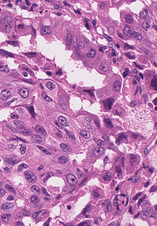
Tumor epithelial tissue: yes
Tumor-associated stroma tissue: no
Normal tissue: no